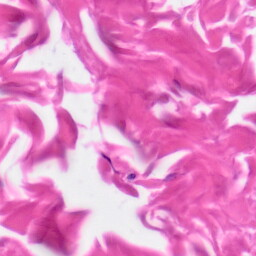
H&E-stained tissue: Skin